Question: I have a timer tick event set to 250ms:
'''
private void timer4_Tick(object sender, EventArgs e)
{
if (pictureboximagestosavecount == 72)
{
timer4.Enabled = false;
}
else
{
Bitmap bmp = new Bitmap(this.Width, this.Height);
Rectangle rect = new Rectangle(this.Location.X, this.Location.Y, this.Width, this.Height);
pictureboximagestosavecount++;
savePictureBox(pictureBox1, @"c: emp\pboximages" + pictureboximagestosavecount.ToString("D6") + "pbimg.gif");
this.DrawToBitmap(bmp, rect);
bmp.Save(@"c: emp\pboximages" + pictureboximagestosavecount.ToString("D6") + "form.gif");
}
}
'''
First I'm saving the pictureBox as gif using the method savePictureBox.
Second I save the form1:
'''
bmp.Save(@"c: emp\pboximages" + pictureboximagestosavecount.ToString("D6") + "form.gif");
'''
After timer4 is stopped I have abutton click event where I create animated gif from the saved files:
'''
private void animatedgifbutton_Click(object sender, EventArgs e)
{
DirectoryInfo di1;
FileInfo[] fi1;
di1 = new DirectoryInfo(@"c: emp\pboximages");
fi1 = di1.GetFiles("*form.gif");
List<string> newImages = new List<string>();
for (int i = 0; i < fi1.Length; i++)
{
newImages.Add(fi1[i].FullName);
}
animatedgif.MakeGIF(newImages, @"c: emp\pboximagesnimated1.gif", 6, true);
}
'''
When I'm doing *.form.gif and I see in the List newImages only the form gifs files the animatedgif.MakeGIF throw error since it need to get List of gifs files but I guess that when I save the form it's saving it as bitmap and not real gif.
How can I take a screenshot of form1 and save it as real gif ?
When I save the pictureBox1 to the hard disk it is GIF and there are no problems.
The problem is with saving the form.
EDIT:
I also saw now that the way I'm saving a screenshot of the form1 is not good it's not saving the whole form area only part of it. I gues using this bmp and rect is not good.
This is what I get for example when I'm saving a screenshot of the form:

In other words I need in timer4 tick event to save the form screen the whole form to the hard disk as a gif file real gif file not bmp.
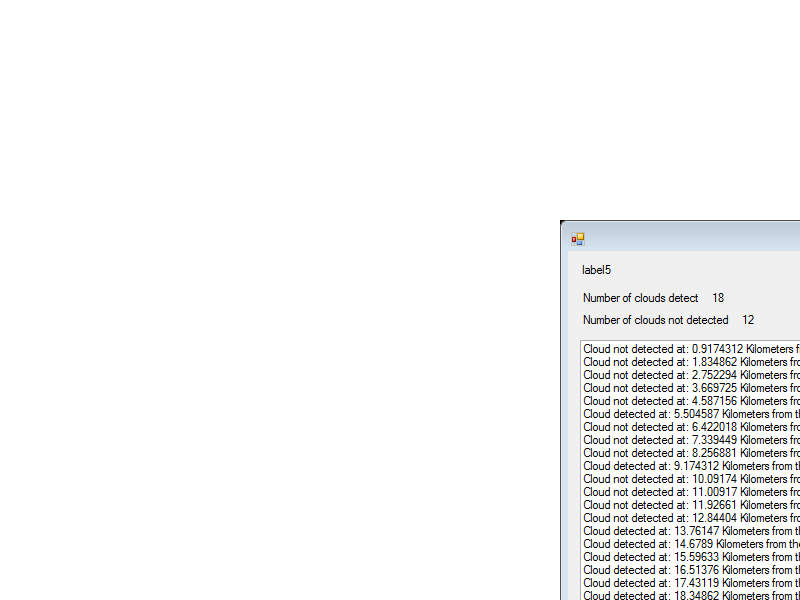
Answer: It doesn't save as a proper 'GIF' because you don't tell it to. The extension is not enough, you need to add the 'ImageFormat' to the 'Save' call!
And it doesn't save the whole area of the 'Form' because you don't use the right 'Rectangle' to control it.
Both issues go away very simply if you use the modified savePictueBox function:
'''
void saveControl(Control Ctl, string fileName)
{
Rectangle Rect = Ctl.ClientRectangle;
// if (Ctl is Form) Rect = Ctl.Bounds; // (*)
using (Bitmap bmp = new Bitmap(Rect.Width, Rect.Height))
{
Ctl.DrawToBitmap(bmp, Rect );
bmp.Save(fileName, System.Drawing.Imaging.ImageFormat.Gif);
}
}
'''
Note that this uses the 'ClientRectangle', that is, it leaves out the Form border. If you want if to include the Border you can uncomment the line (*)
Now you can call it as
'''
saveControl(pictureBox1, yourFileName);
'''
and as
'''
saveControl(this, yourOtherFileName);
'''
Two notes on Animated Gifs:
- - <URL>